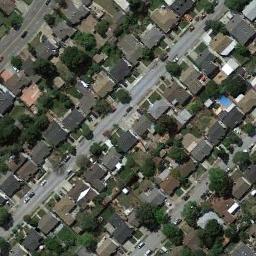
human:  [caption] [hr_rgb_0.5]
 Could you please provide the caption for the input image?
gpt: There are many roads and neatly arranged houses and trees and many vehicles in densely populated areas .

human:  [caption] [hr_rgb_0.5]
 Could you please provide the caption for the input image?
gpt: A dense residential area has lots of trees and houses arranged neatly while one of houses has a pool .

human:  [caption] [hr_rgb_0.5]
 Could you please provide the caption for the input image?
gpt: A few houses in the residential area are red .

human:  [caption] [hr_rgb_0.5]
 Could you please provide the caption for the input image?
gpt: The dense residential is next to the road and some trees .

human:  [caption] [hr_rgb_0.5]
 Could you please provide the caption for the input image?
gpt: There are brown buildings and black buildings arranged neatly on dense residential area .